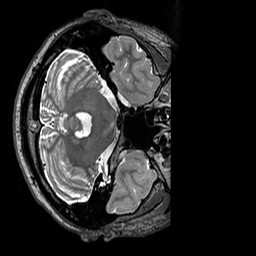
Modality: T2w
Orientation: axial
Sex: male
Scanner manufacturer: siemens
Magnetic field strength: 3 T
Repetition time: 3.2 s
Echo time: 0.409 s